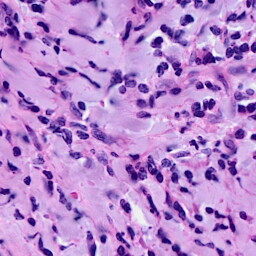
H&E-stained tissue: Breast